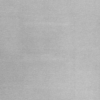
Label: dusty